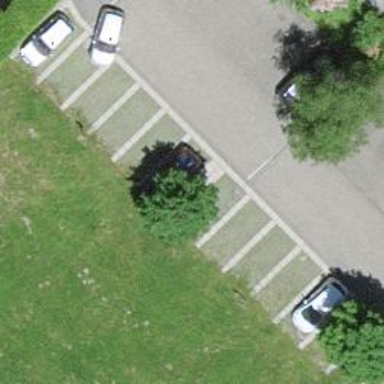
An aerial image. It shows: Parking available on the street side.